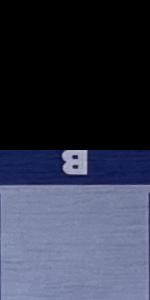
Label: Empty